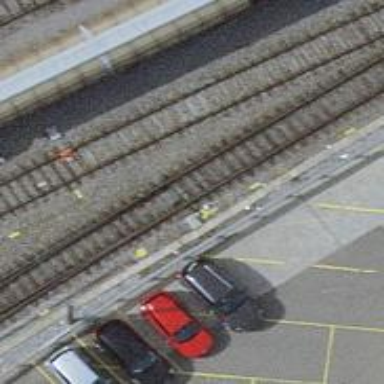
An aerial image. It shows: Railway switch.